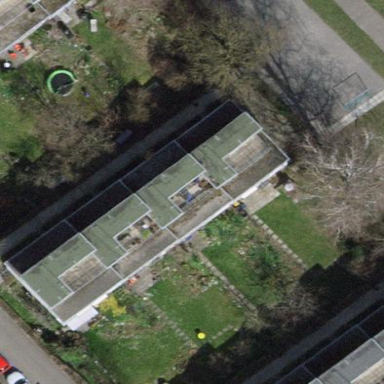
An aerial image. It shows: Terrace building with flat roof.